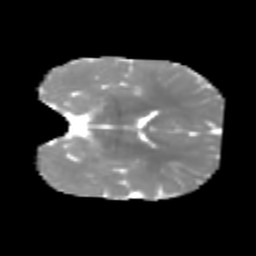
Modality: MD
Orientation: coronal
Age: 7
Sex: male
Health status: healthy